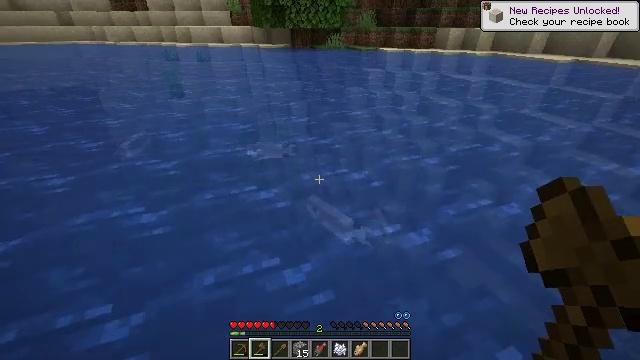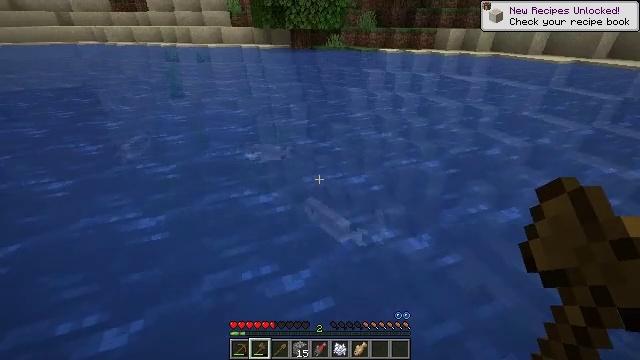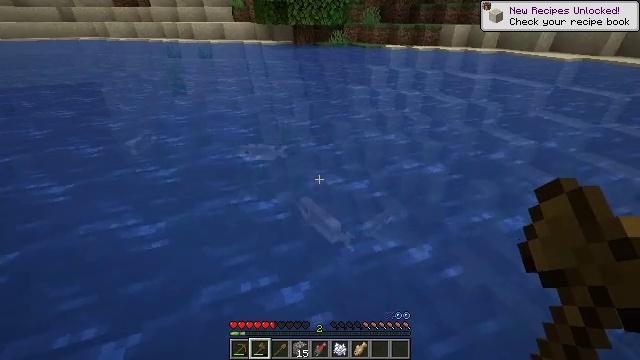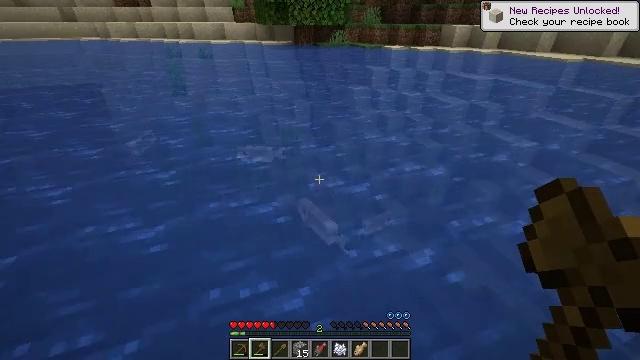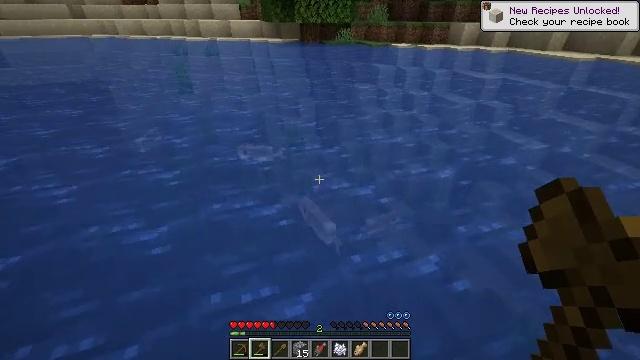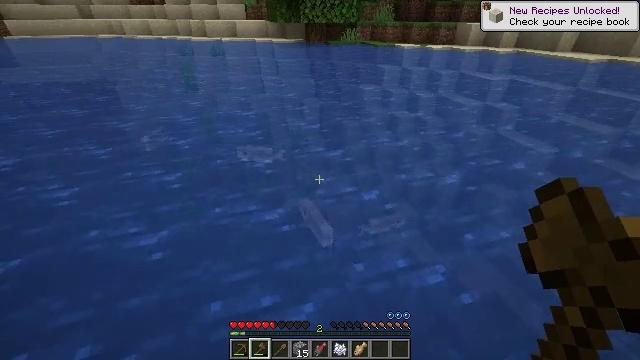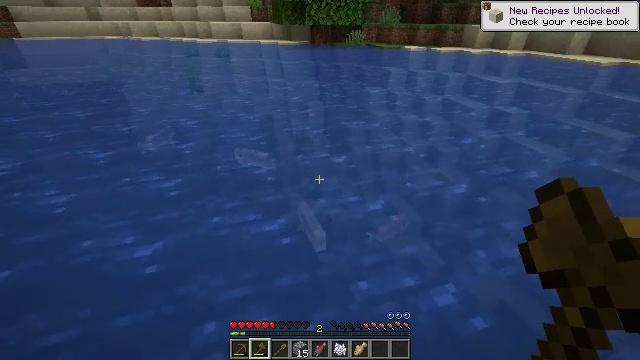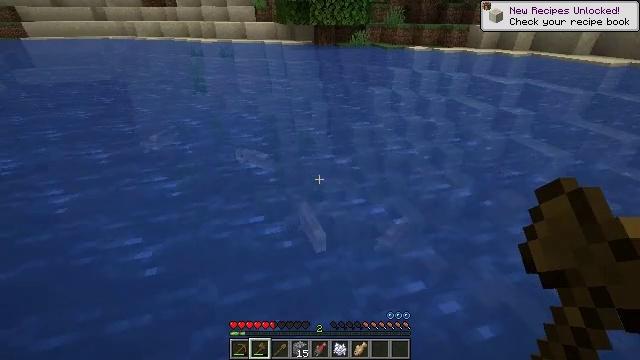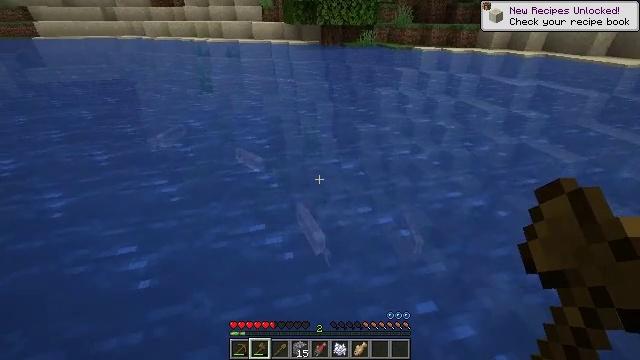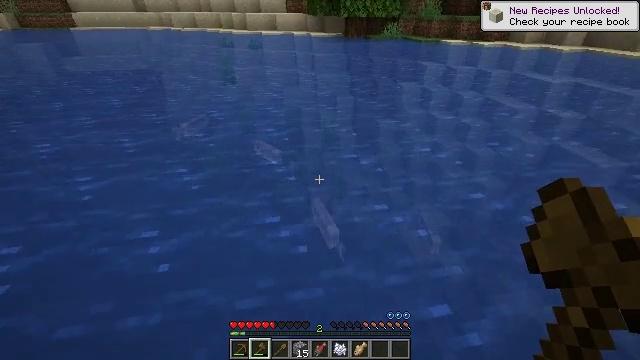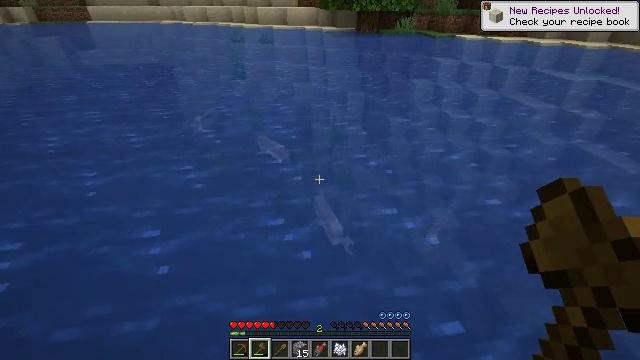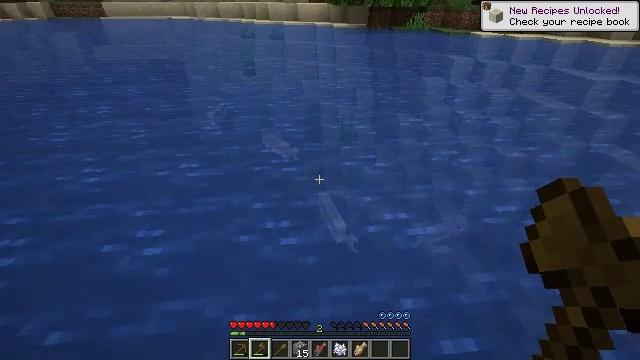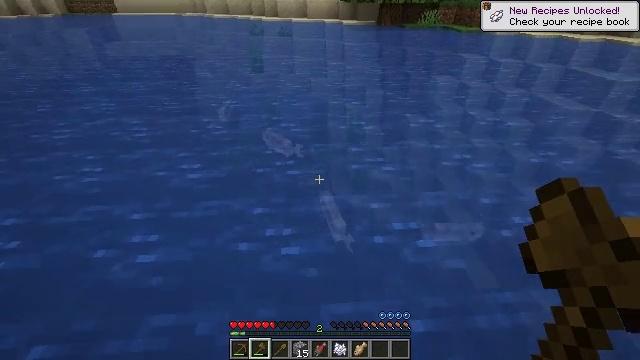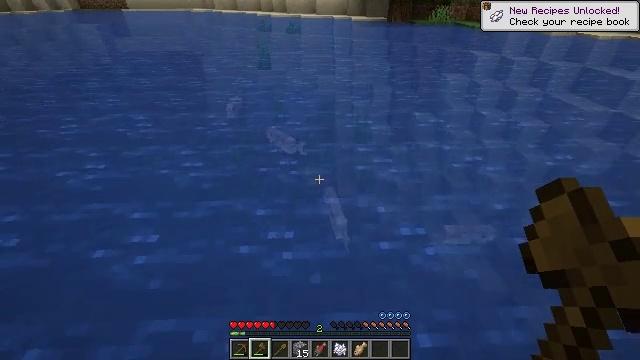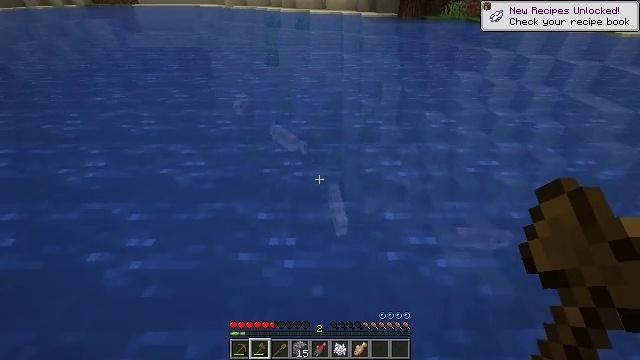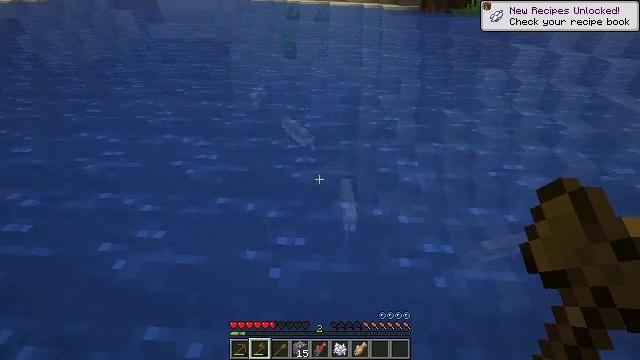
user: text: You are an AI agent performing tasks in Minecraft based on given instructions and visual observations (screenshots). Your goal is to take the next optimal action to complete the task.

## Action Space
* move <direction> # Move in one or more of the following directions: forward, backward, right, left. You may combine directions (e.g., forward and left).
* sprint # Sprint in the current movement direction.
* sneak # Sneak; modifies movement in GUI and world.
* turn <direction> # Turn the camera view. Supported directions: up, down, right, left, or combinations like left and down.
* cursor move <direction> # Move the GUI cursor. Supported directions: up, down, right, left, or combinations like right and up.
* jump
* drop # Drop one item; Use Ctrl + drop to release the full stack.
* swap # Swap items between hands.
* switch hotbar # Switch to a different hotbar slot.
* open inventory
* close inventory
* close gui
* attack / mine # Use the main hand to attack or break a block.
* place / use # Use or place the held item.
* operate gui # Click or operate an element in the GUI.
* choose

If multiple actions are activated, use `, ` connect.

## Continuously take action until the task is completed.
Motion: motion action
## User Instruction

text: Hunt fish.
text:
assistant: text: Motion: no_op
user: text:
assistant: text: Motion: move forward
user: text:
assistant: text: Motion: move forward
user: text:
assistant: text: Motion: move forward, turn left
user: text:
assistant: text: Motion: move forward, turn left
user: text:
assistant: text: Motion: move forward, turn left
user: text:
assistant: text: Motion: move forward
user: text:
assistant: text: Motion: move forward, turn left
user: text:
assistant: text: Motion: move forward, turn left and down
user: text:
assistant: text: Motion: move forward, turn left
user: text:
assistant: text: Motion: move forward, turn left
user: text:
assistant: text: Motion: move forward, turn left
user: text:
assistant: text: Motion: move forward, turn left
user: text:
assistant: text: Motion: move forward, turn left
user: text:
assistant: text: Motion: move forward, turn left and down
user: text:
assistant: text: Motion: move forward
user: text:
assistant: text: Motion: move forward
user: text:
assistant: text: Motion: move forward
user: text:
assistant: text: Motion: move forward
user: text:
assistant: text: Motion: move forward
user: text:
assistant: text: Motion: move forward
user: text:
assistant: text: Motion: move forward
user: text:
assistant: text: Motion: move forward
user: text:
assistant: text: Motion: move forward
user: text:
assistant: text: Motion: move forward
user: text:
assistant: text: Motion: move forward
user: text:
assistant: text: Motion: move forward
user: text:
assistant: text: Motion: move forward
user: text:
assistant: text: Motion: move forward
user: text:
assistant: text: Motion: move forward